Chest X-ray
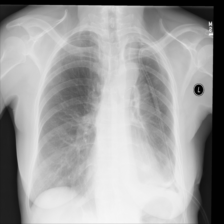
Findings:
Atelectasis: negative
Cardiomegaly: negative
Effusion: negative
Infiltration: negative
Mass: negative
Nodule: negative
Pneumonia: negative
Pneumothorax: negative
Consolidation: negative
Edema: negative
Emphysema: negative
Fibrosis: negative
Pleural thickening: positive
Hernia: negative